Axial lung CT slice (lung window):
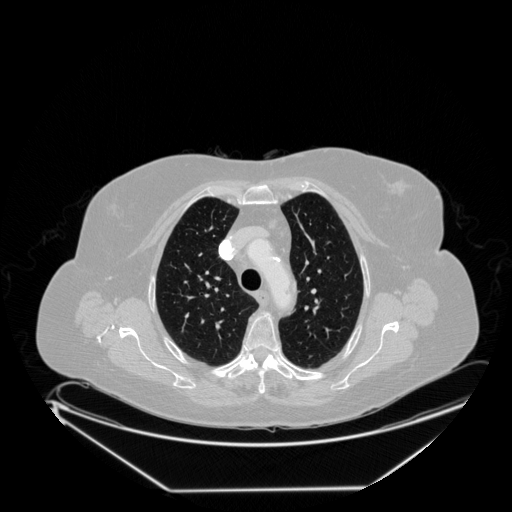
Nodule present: no